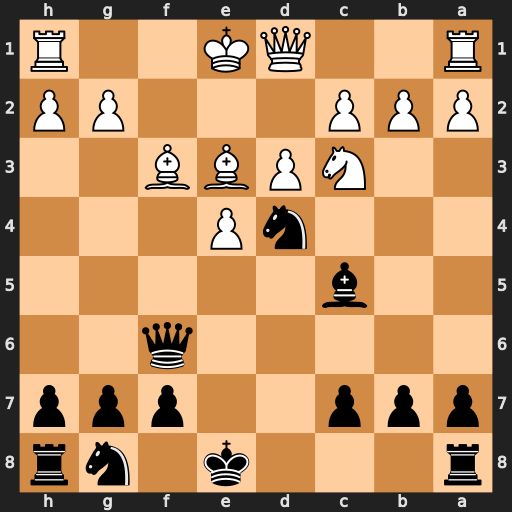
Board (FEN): r3k1nr/ppp2ppp/5q2/2b5/3nP3/2NPBB2/PPP3PP/R2QK2R
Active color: b
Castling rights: KQkq
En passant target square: -
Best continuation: Nxf3+ Qxf3 Qxf3 gxf3 Bxe3 Nd5 Bb6